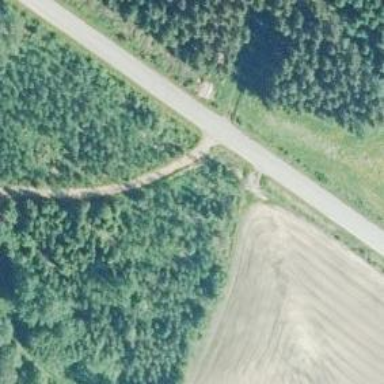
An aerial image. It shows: Unclassified road.